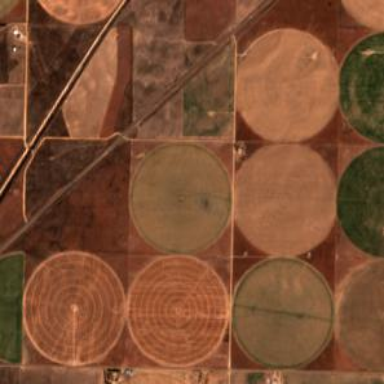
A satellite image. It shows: Farmland with pivot irrigation system.